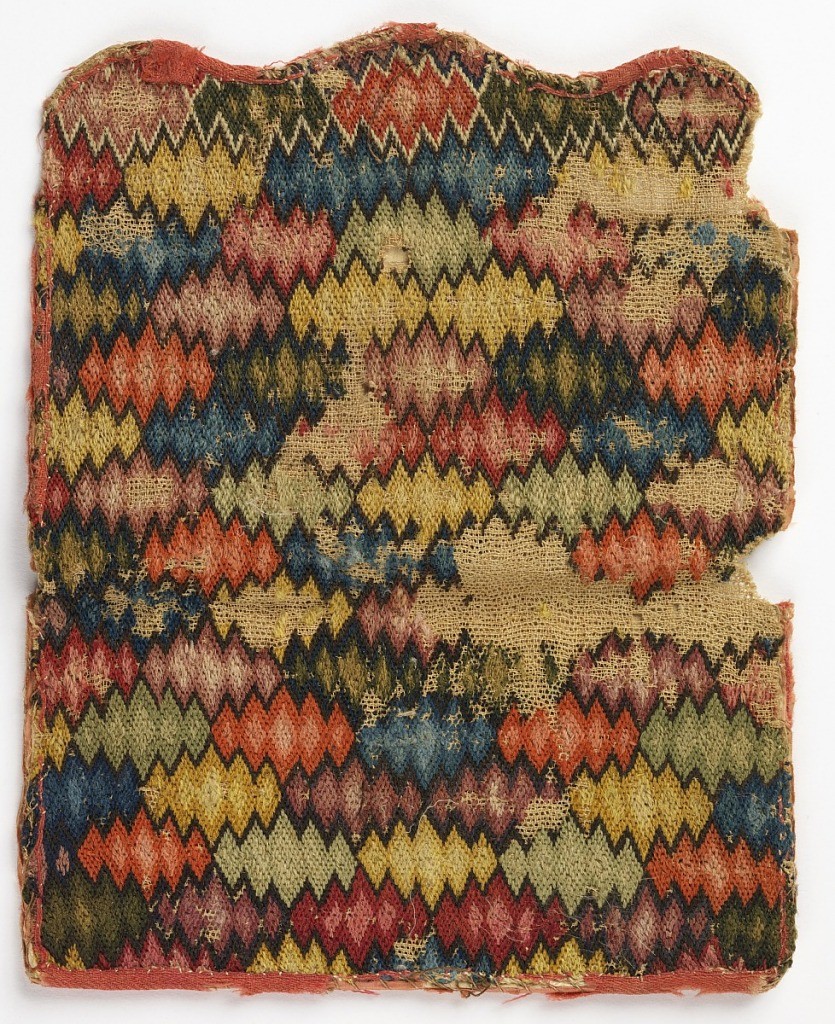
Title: Purse
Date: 18th century
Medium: wool, hemp Technique: embroidered in counted flame stitch
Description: Envelope shaped purse embroidered in a small-scale flame-stitch pattern in bright polychrome wools on a hemp (?) canvas, piped in deep pink wool, stiffened with cardboard and lined with salmon pink taffeta.